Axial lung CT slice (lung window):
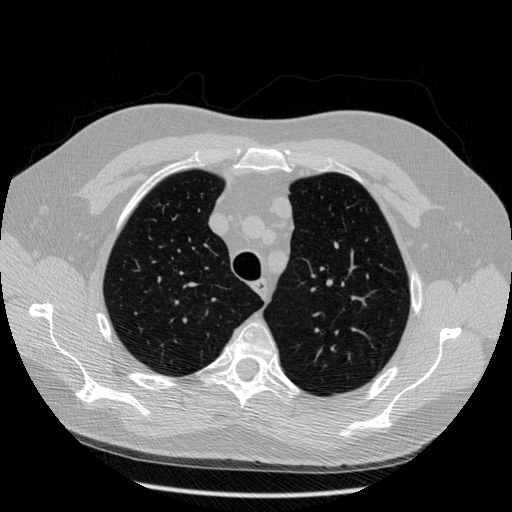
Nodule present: no